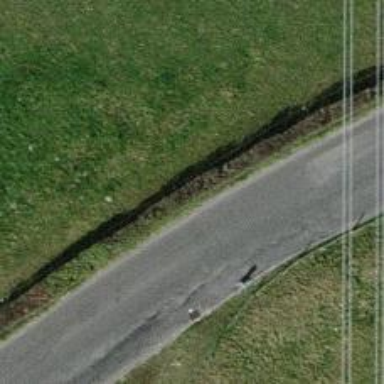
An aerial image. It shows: Hedge barrier.